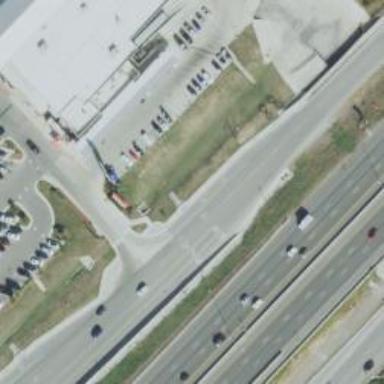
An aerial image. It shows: Secondary road with frontage road alongside.